Interaction volume radius: 5 \u00c5
Interaction volume height: 10 \u00c5
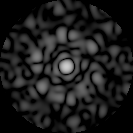
Disorder parameter: 0.8735